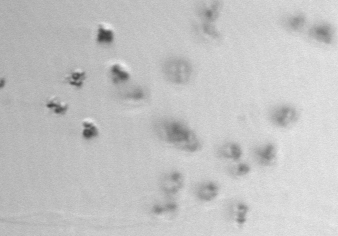
Label: Phaeocystis